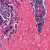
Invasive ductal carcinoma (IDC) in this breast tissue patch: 0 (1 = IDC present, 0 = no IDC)